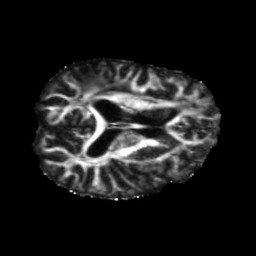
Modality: FA
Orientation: axial
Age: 47
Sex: male
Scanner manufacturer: siemens
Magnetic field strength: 3 T
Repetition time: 5.47 s
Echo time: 0.0854 s